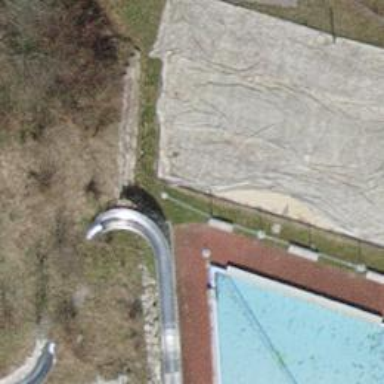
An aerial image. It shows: Water slide attraction.